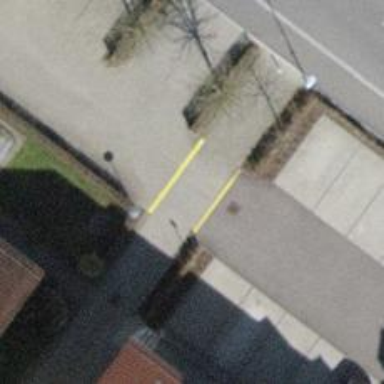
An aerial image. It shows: Parking aisle designated as service road.